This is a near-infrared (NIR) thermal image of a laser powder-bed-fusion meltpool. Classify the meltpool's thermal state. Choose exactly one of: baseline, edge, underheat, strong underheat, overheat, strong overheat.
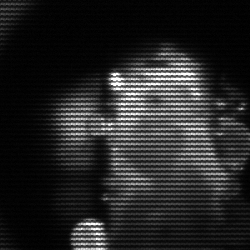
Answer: strong underheat